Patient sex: F
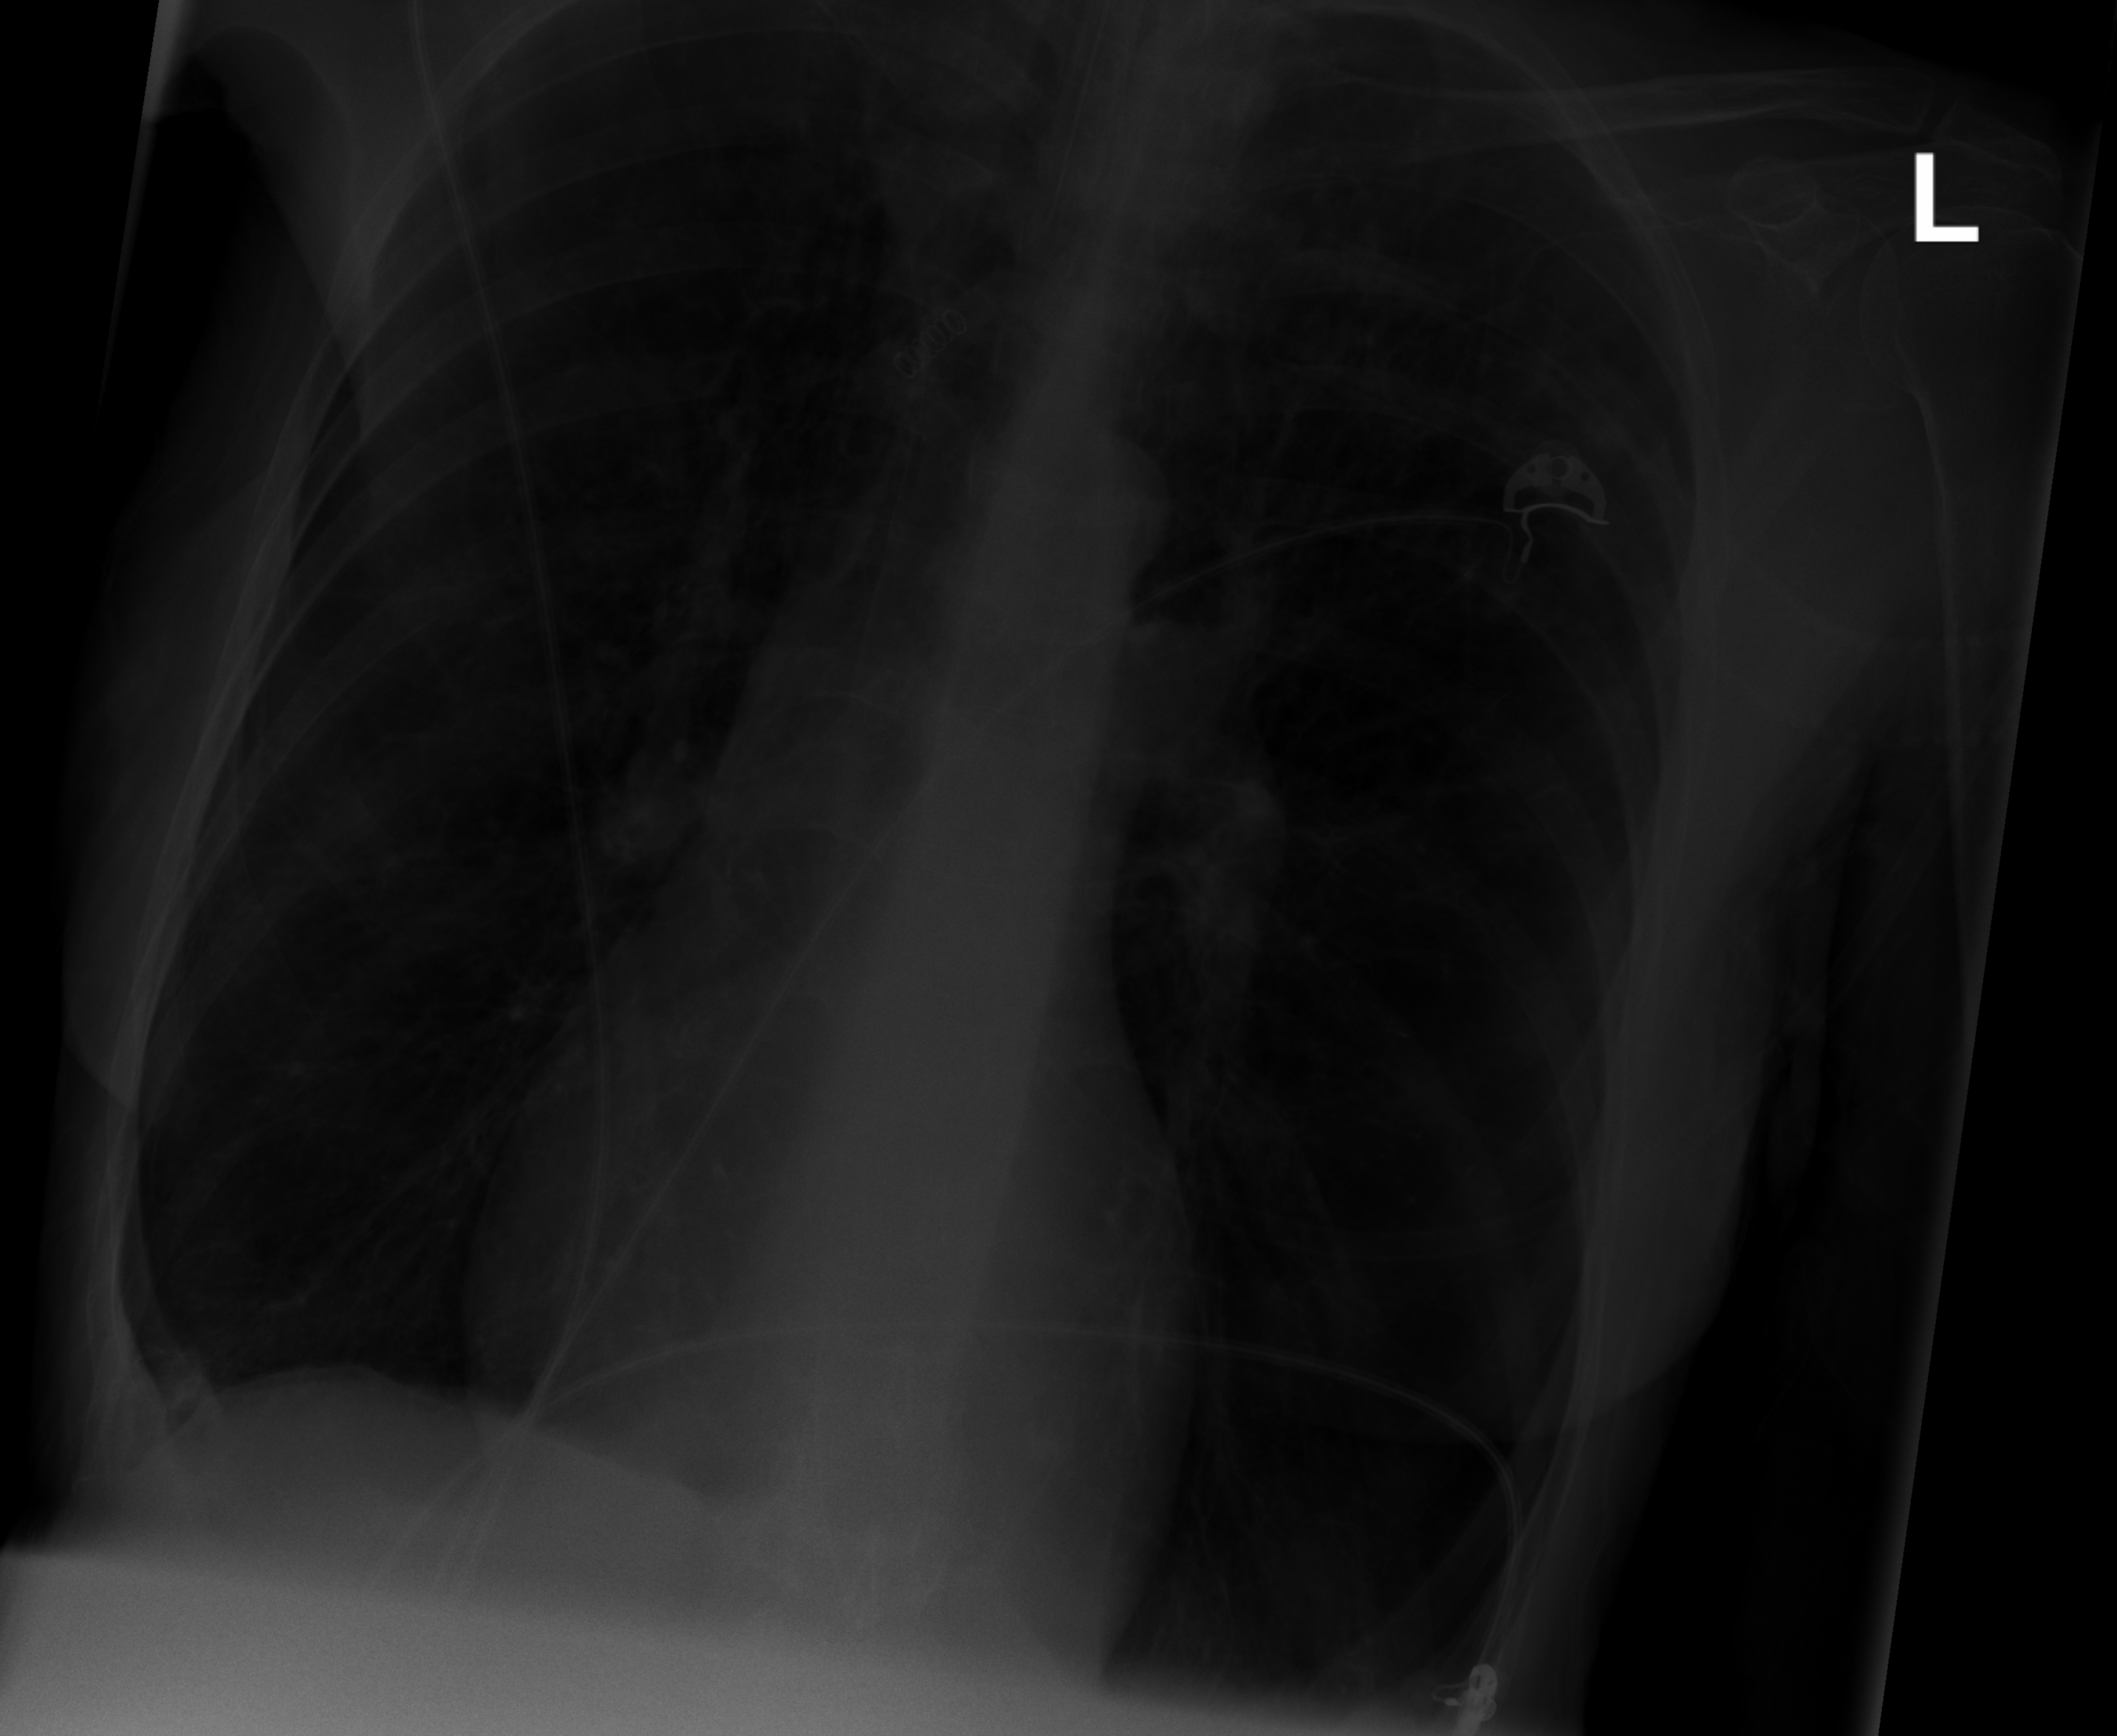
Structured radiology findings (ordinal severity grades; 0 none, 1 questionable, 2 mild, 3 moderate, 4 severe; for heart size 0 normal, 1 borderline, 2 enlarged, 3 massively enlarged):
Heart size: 0
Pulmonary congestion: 0
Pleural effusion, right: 0
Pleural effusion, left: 0
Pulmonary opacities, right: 1
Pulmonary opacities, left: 2
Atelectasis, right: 0
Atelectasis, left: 0